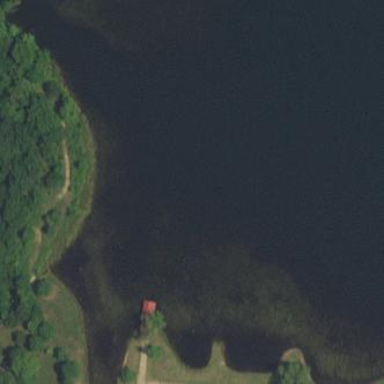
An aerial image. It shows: Pond surrounded by natural water.